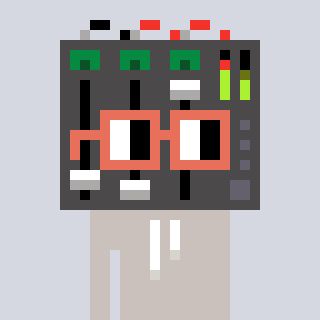
a pixel art character with square orange glasses, a mixer-shaped head and a foggrey-colored body on a cool background